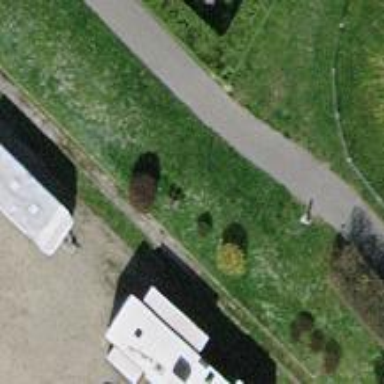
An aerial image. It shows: Asphalt cycleway.